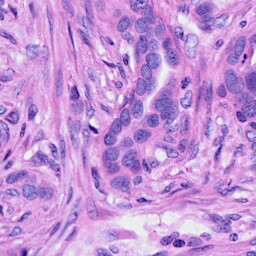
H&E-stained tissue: Ovarian